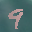
Label: 9